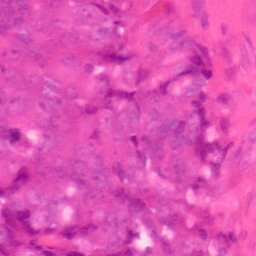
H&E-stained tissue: Colon